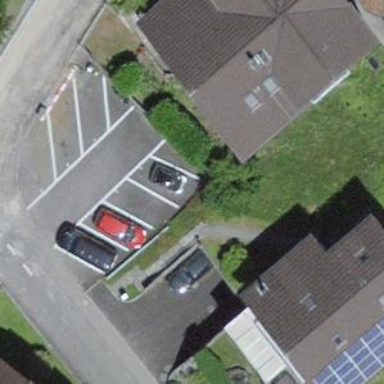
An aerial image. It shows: Parking area with surface.